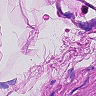
Metastatic tissue present: no